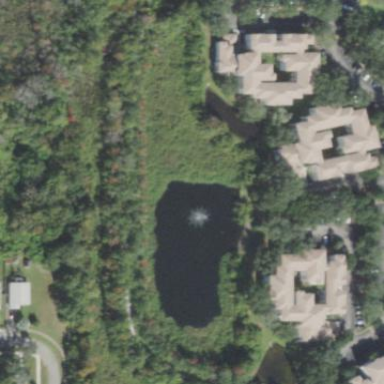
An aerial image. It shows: Serene pond surrounded by nature.